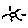
Label: sun